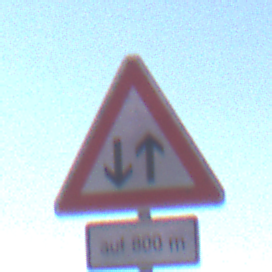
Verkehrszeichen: Gegenverkehr
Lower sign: LaengeEinerStrecke5
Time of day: MorningAfternoon
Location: Outdoor (Nature)
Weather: Clear
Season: NotSpecified
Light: Natural